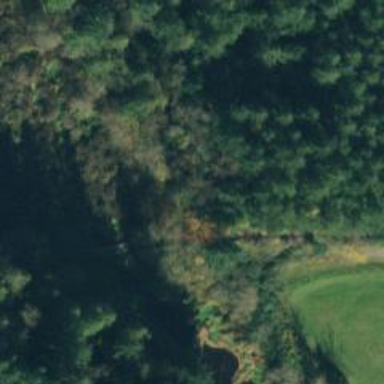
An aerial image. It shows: Bridged brideway.